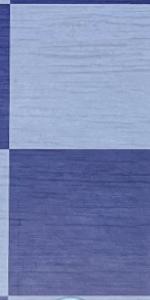
Label: Empty